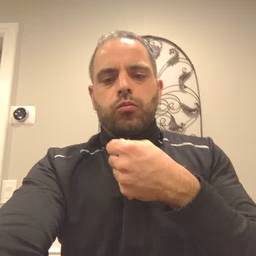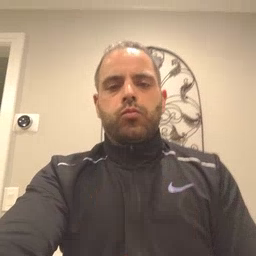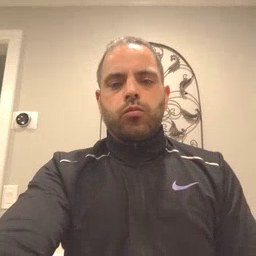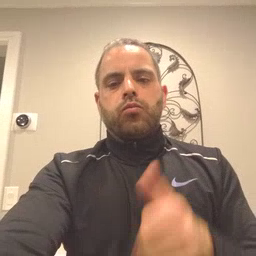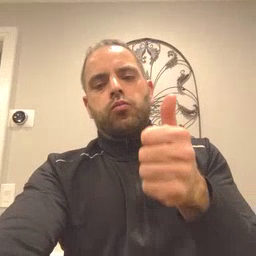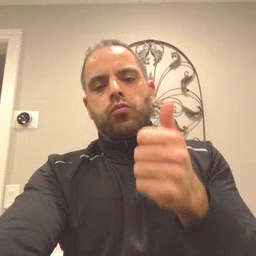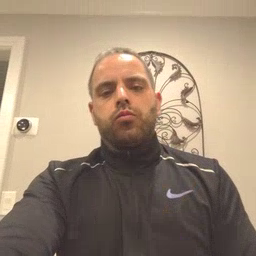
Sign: yourself